Current action and preconditions to check: trajectory_clear

Your task: For each precondition in the list above, predict whether it will hold at this action.

Consider the current scene as observed from the mobile robot's camera, and analyze the predicted future states of all dynamic agents (e.g., people, animals, vehicles, or any moving entities) within the NEXT SECOND.

IMPORTANT: Only answer "very likely" if you are absolutely certain—based on strong, clear evidence—that a dynamic agent will violate the precondition in the predicted future state. Do NOT answer "very likely" for unlikely, ambiguous, or low-probability risks.

Ask yourself for each precondition: Is there a high probability, with clear and convincing evidence, that the predicted future states of any dynamic agent will interfere with the predicted future state of the currently executing action within the NEXT SECOND, causing that precondition to fail?

Assess the risk level based on these predictions. Use "likely" or "very likely" if motions create a clear risk of interference.

Use "neutral" or "improbable" if agents are nearby but their predicted paths are clearly diverging or non-conflicting.

Failure Risk Categories: "very improbable", "improbable", "neutral", "likely", "very likely"

Answer Format: Output ONLY the probability_of_failure value from these categories: "very improbable", "improbable", "neutral", "likely", "very likely"

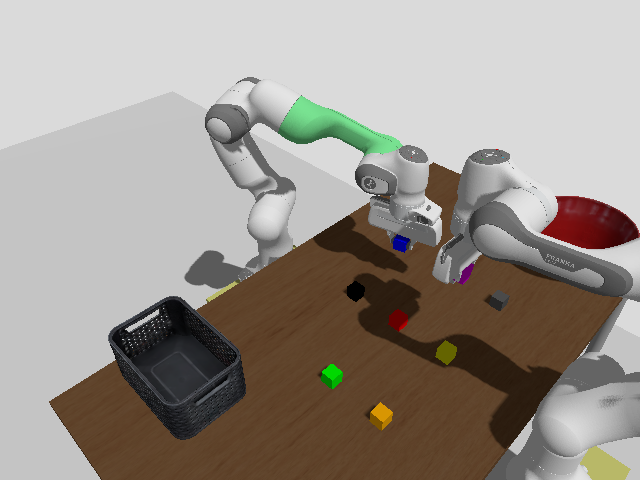

Answer: improbable